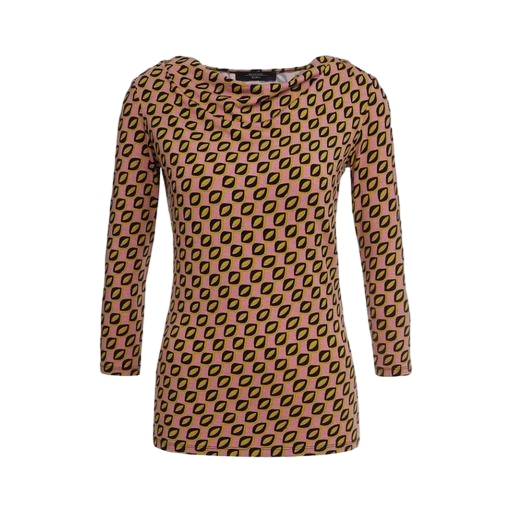
pink printed pleat-neck top only macy, three-quarter sleeved jersey top, patterned tee, white background